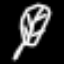
Label: leaf